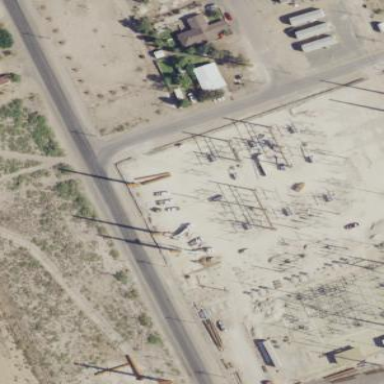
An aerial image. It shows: Power line with 3 cables. It uses busbar.